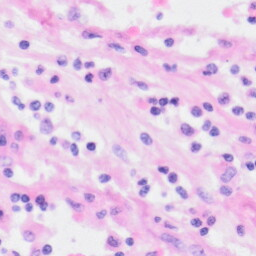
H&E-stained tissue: Kidney